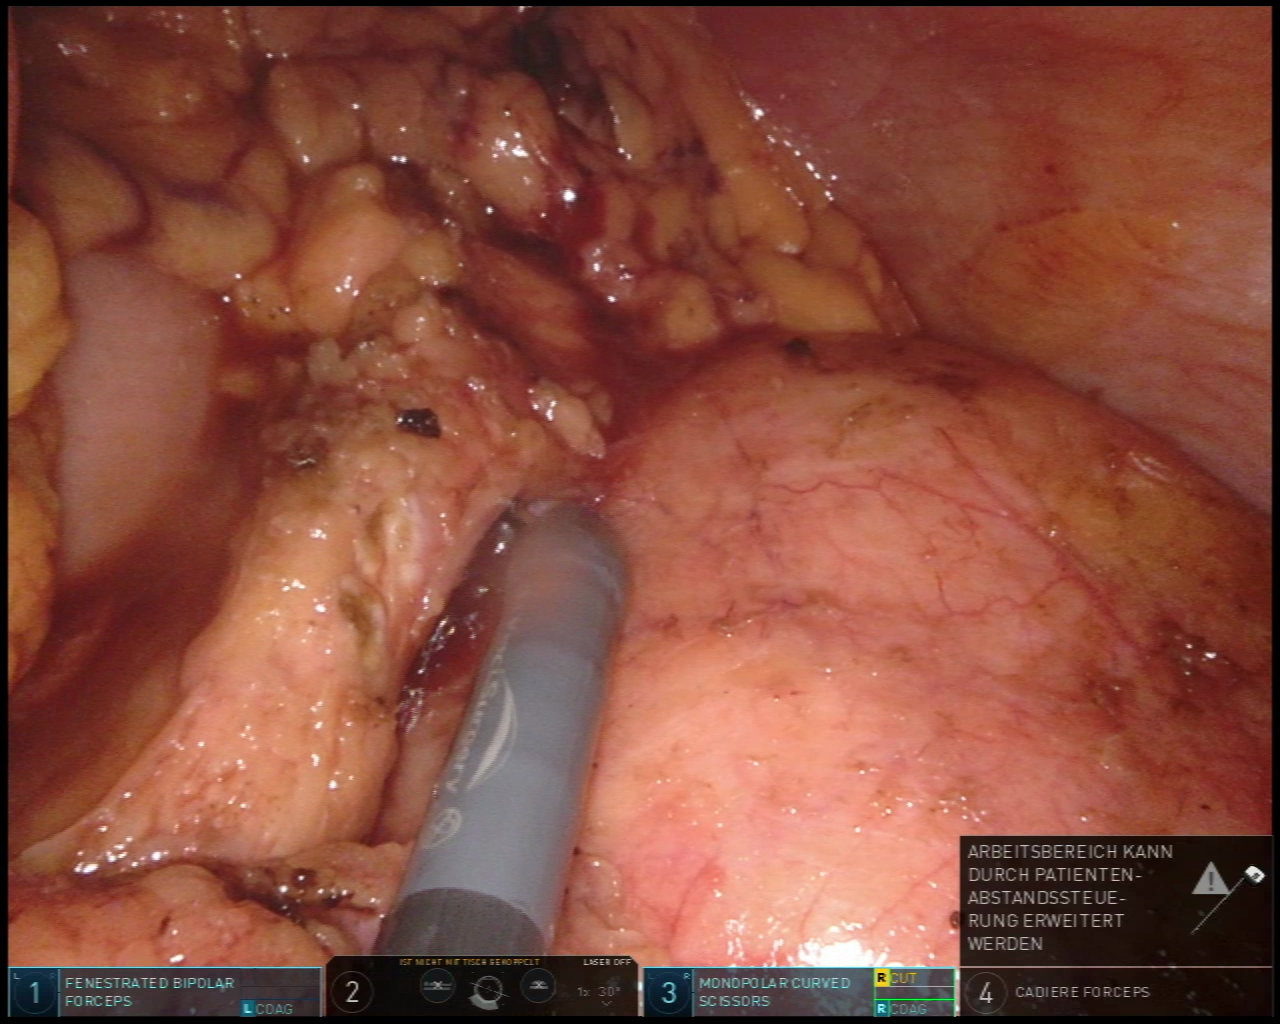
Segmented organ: stomach
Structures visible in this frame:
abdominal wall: yes
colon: yes
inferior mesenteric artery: no
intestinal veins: no
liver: no
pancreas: yes
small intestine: no
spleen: no
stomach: yes
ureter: no
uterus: no
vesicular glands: no